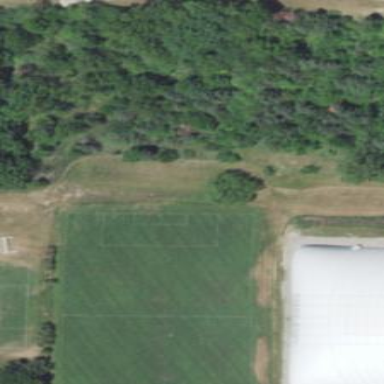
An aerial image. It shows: Soccer pitch for outdoor sports and leisure activities.